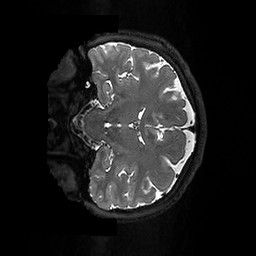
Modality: T2w
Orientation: coronal
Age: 34
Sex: female
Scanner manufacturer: ge
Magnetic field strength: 3 T
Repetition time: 3.202 s
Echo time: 0.06575 s